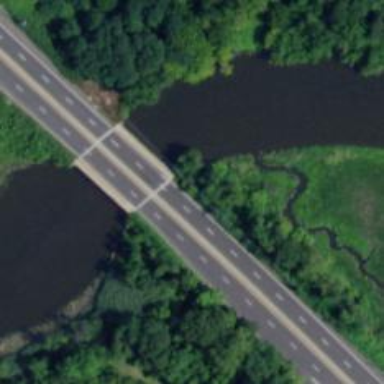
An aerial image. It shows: Trunk highway with bridge.